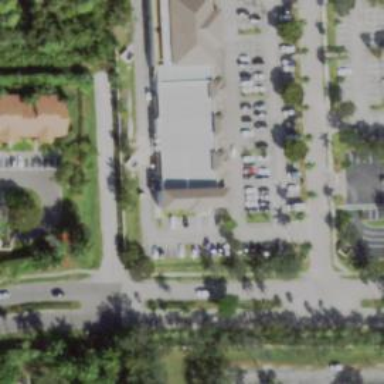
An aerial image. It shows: Fitness centre on leisure land.